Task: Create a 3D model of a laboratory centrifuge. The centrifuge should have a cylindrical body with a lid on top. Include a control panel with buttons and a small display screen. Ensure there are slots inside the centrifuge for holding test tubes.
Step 26:
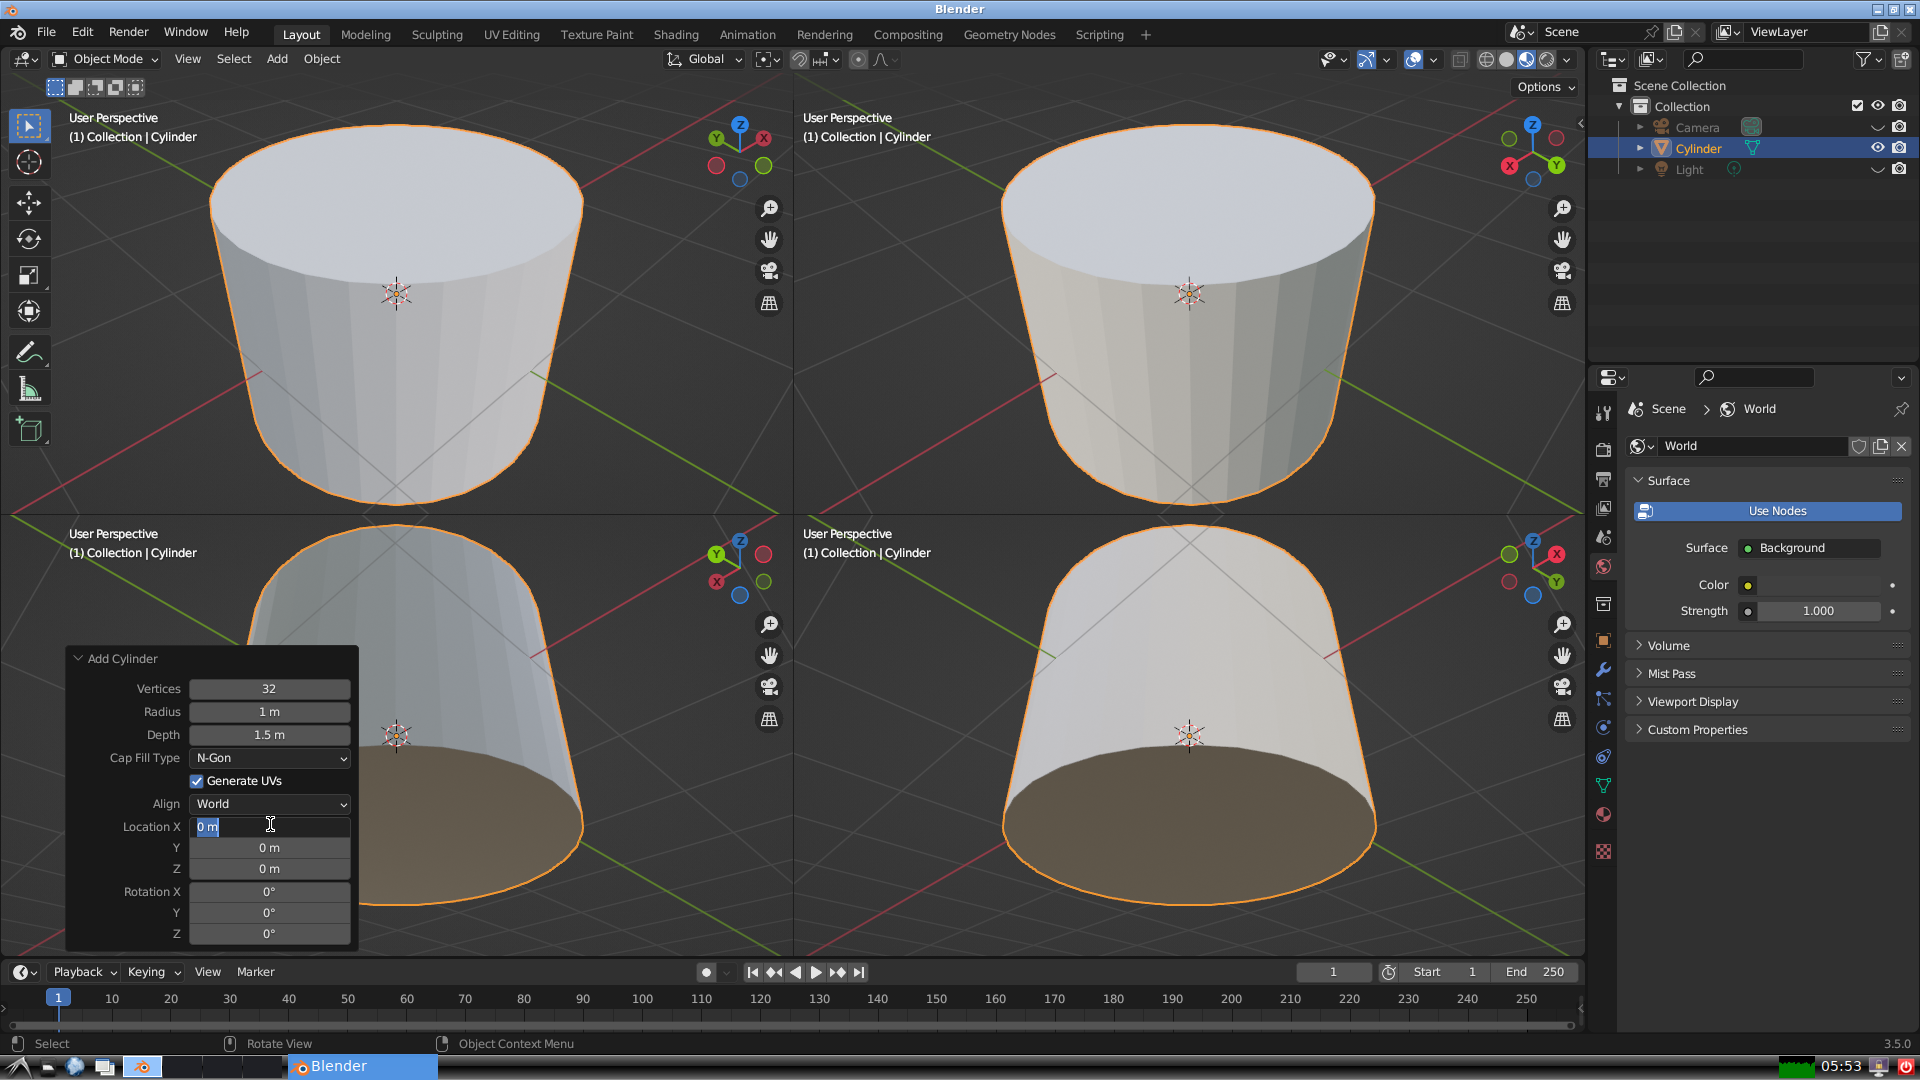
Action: input_text: 0.0